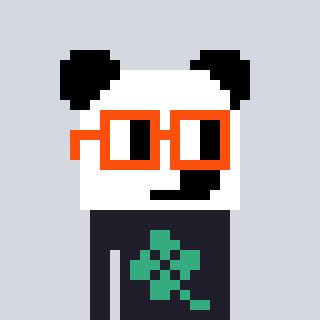
a pixel art character with square orange glasses, a panda-shaped head and a grayscale-colored body on a cool background